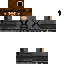
A male human skin with dark skin, wearing brown long hair dressed in a black armor chest and black pants, featuring a closed mouth.